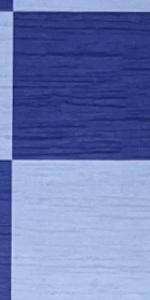
Label: Empty